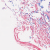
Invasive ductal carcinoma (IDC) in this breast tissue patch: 0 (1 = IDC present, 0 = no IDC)